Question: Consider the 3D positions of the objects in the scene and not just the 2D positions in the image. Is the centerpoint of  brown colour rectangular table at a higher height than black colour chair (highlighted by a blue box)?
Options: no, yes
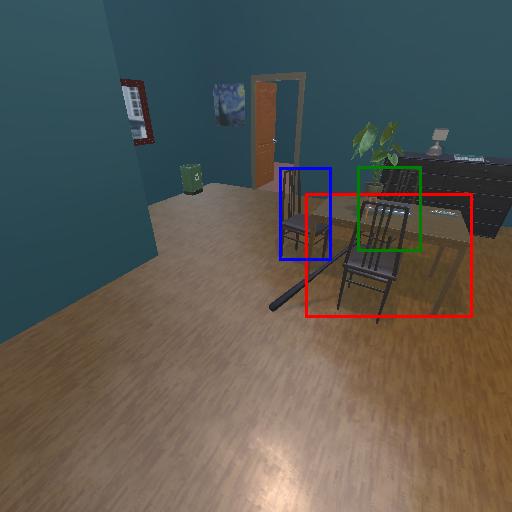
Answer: no